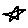
Label: star